Question: I was experimenting with different options for the button background color and ended up changing the 'BackColor' property in the Appearance category. I then changed it back to what it is by default which is 'Control', but it still looks different from other buttons:

I've tried building the project and restarting Visual Studio, but it did not help.
I know I can just drag another button and copy/paste code, but what causes this in the first place and how do I properly fix it?
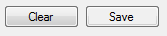
Answer: The 'BackColor' property is an ambient property by default, meaning that it inherits its value from its parent control. When you set it to a particular value, that overrides the ambient nature and forces it to use that particular value.
The standard Windows button control does not support custom colors, so WinForms will actually custom draw the control to allow the designer to override its color. That way, if you want to have an ugly green or red button, you can do that.
What's happened here is you've effectively set a custom background color for the button control (you set it to the background color of a 3D control, but it could just as easily have been purple), and that's forced WinForms to custom draw the control and paint its background with your specified color. That's what gives it the "flat" appearance--the background color is now painted with a single custom color, rather than using the default gradient effect. It wouldn't have been as noticeable under the Windows Classic (pre-Aero) theme, because buttons actually painted with the flat 3D control color. But Aero added gradients and other "hot" effects, which makes this stick out like a sore thumb.
To clear the value you've set it to and restore the ambient nature of the property, you can right-click on the property in the Properties Window, and select "Reset". You can also do it through code by setting the property to 'default(Color)':
'''
myButton.BackColor = default(Color);
'''
You will also need to set the 'UseVisualStyleBackColor' property back to 'true', which gets automatically set to 'false' whenever the 'BackColor' property is changed to support the custom background color.
Alternatively, you can tell WinForms to ignore custom properties like that altogether and ask Windows to draw the button control. Do this by setting the 'FlatStyle' property to 'FlatStyle.System'.
Again, this can be done either in the designer or through code. Not only will this prevent you from altering silly things like the background color, creating a horridly ugly control, but it will also restore the native behavior of the Win32 button control to your WinForms application, including the subtle Aero fade effects on hover.
I have no idea why this was not the default. You should have to make a special request to get ugly and non-standard controls. That shouldn't just happen automatically. I can only assume it was a concession to VB 6 programmers, who have been able to make all sorts of ugly controls for years.